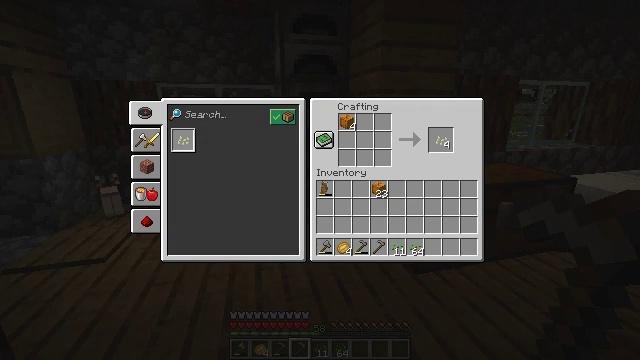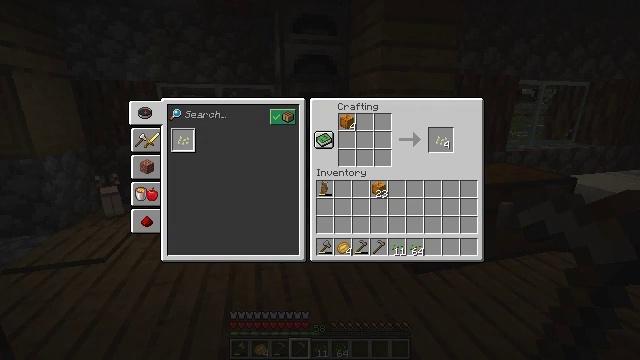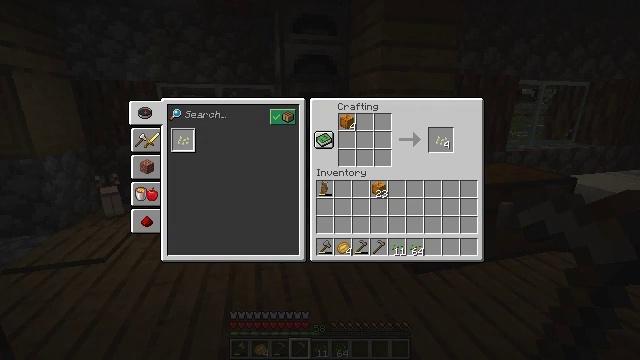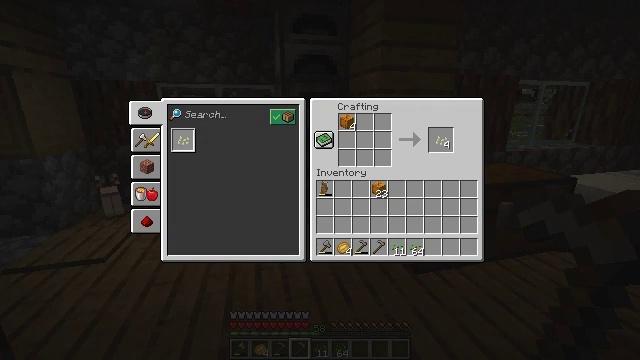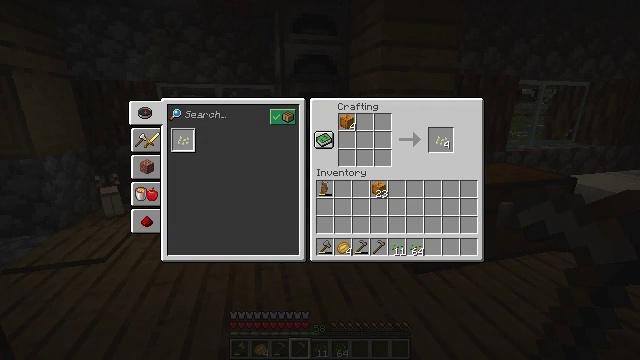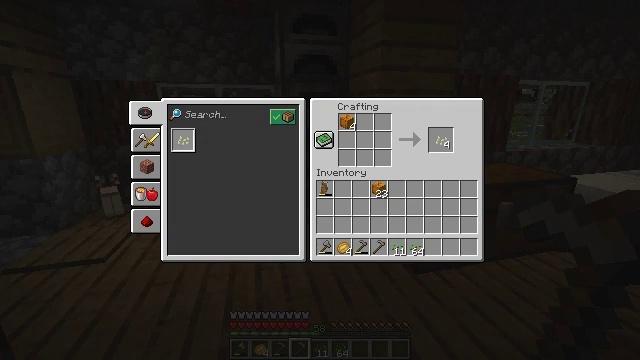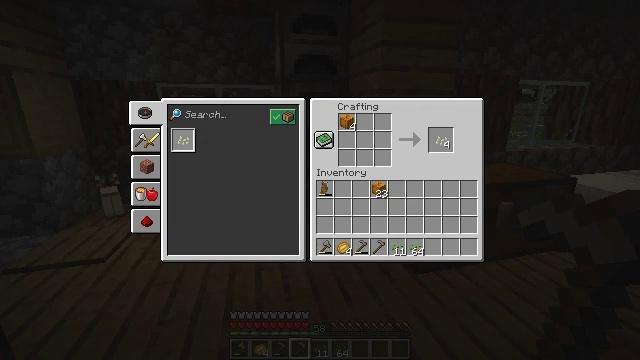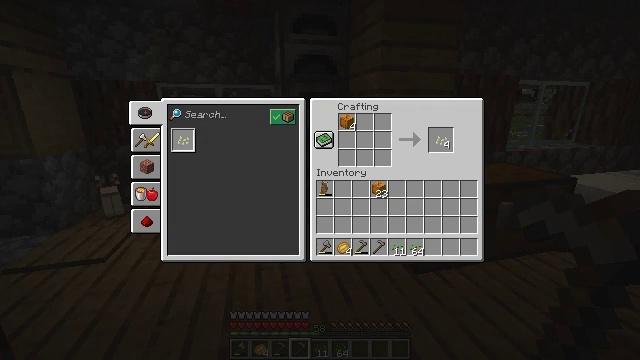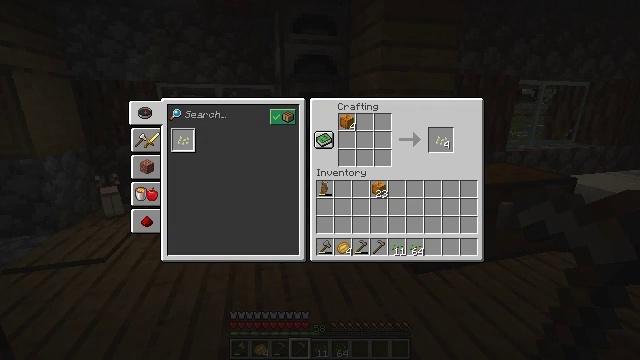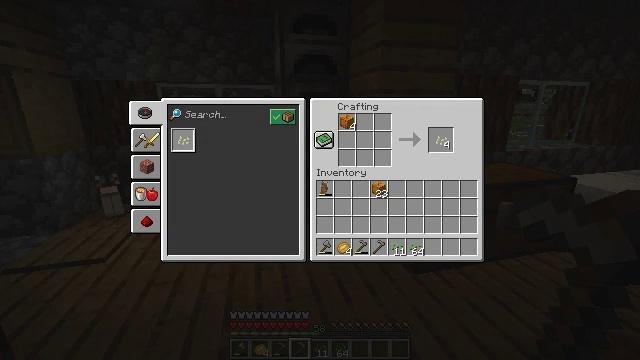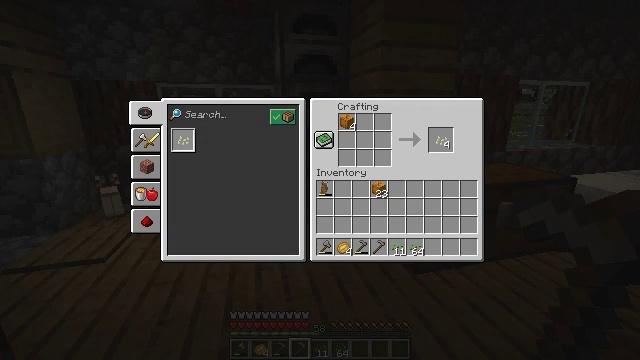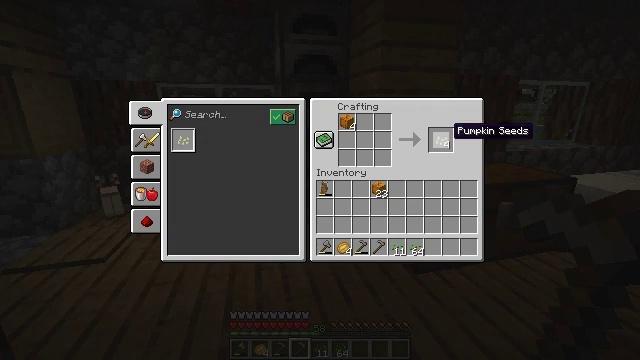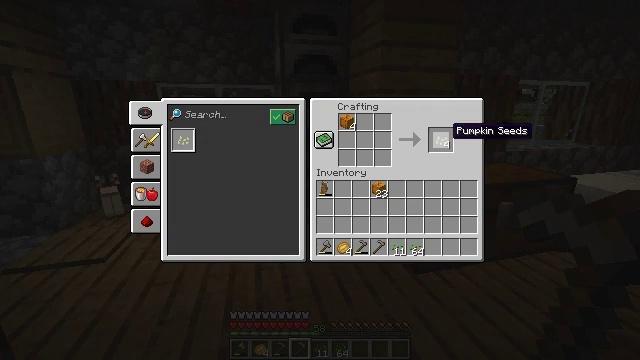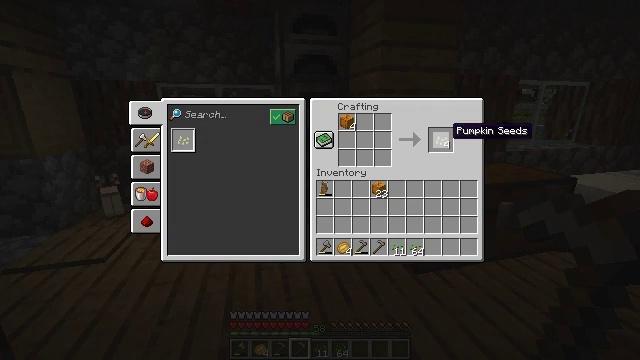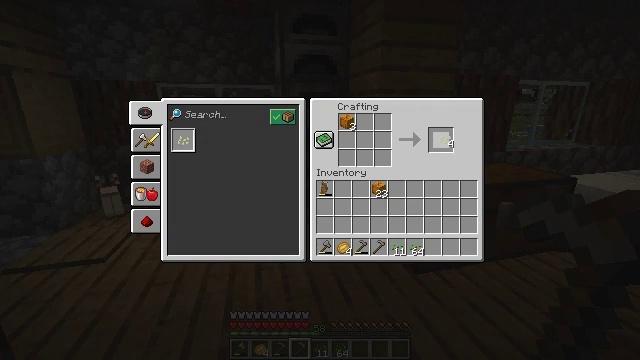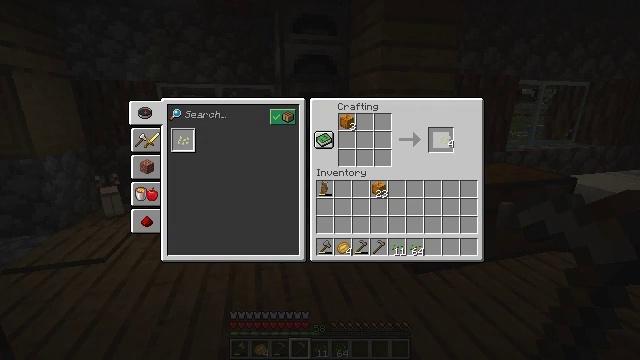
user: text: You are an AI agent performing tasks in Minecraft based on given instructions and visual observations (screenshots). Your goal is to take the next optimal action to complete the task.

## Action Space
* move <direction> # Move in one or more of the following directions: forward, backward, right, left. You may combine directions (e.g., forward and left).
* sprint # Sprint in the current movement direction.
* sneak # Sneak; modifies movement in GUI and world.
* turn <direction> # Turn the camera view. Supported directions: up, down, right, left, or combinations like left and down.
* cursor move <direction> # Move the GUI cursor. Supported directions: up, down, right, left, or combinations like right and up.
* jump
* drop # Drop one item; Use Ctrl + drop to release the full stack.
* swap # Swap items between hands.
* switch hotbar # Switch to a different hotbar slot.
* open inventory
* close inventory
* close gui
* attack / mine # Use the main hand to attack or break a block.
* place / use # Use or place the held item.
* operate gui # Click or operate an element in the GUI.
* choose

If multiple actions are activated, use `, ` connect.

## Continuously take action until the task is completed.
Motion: motion action
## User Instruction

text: Get pumpkin seeds by placing a pumpkin in the crafting table.
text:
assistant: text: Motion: no_op
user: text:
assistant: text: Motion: cursor move up
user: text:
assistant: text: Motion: cursor move right
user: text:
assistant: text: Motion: cursor move right
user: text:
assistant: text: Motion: no_op
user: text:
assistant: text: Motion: cursor move up
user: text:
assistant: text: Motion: no_op
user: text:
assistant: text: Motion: operate gui
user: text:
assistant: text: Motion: operate gui
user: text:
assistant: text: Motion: operate gui
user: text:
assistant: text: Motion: no_op
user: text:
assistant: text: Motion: no_op
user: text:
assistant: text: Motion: no_op
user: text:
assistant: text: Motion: operate gui
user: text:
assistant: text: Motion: operate gui
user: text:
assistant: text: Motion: operate gui
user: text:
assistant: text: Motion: no_op
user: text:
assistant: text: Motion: operate gui
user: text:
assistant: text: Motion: operate gui
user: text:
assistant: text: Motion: operate gui
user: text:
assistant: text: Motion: no_op
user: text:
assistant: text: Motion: operate gui
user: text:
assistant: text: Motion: operate gui
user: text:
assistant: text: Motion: operate gui
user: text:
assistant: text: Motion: no_op
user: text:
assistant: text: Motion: operate gui
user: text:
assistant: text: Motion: operate gui
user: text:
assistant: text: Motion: operate gui
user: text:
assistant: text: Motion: operate gui
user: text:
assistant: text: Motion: operate gui